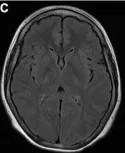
No abnormalities in the patient's brain MRI and magnetic resonance angiography (MRA). Axial T2 fluid attenuated inversion recovery sequence images (Flair).
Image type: radiology (mri)